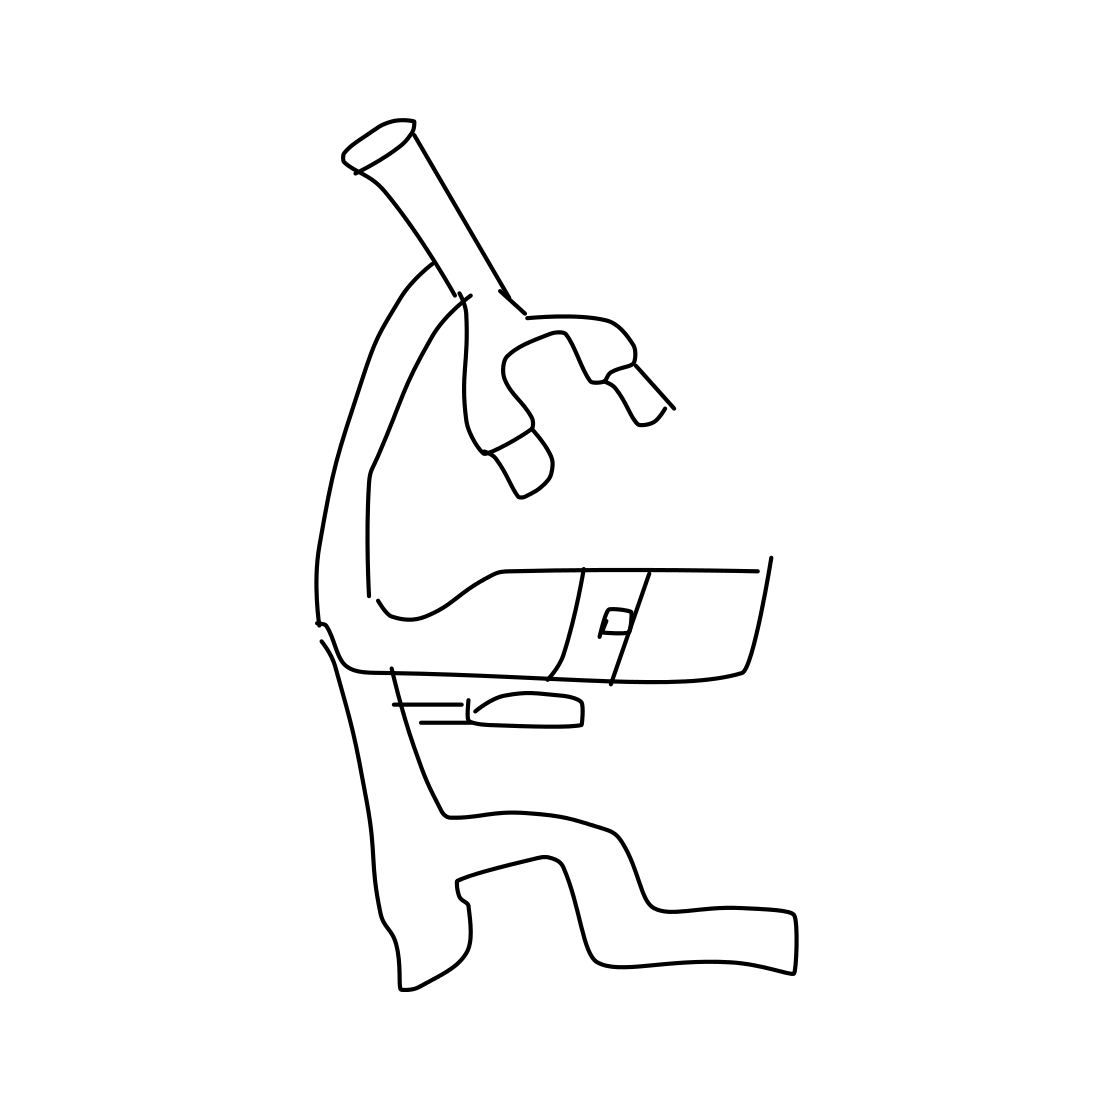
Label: microscope